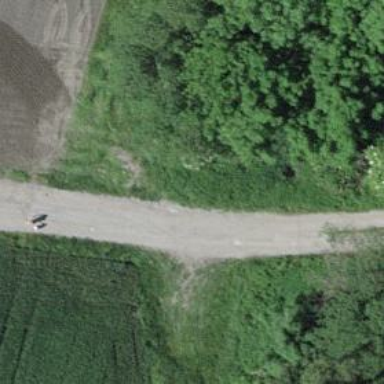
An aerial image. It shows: Gravel track with grade 2 tracktype.